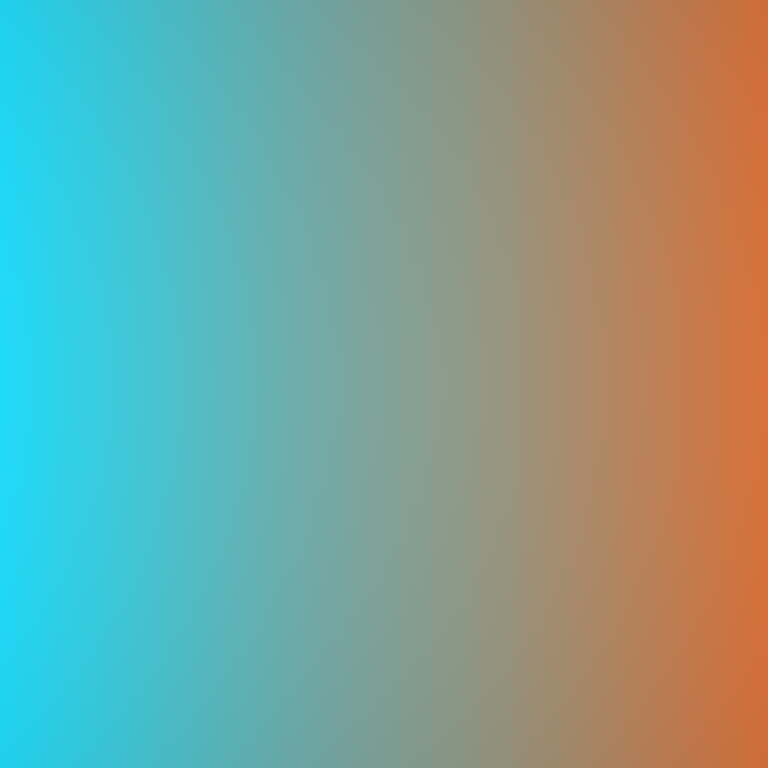
Abstract light effect, smooth gradient from cool cyan to warm orange, calm atmosphere, soft blend, no room, no furniture, no objects.